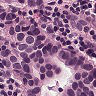
Metastatic tissue present: yes